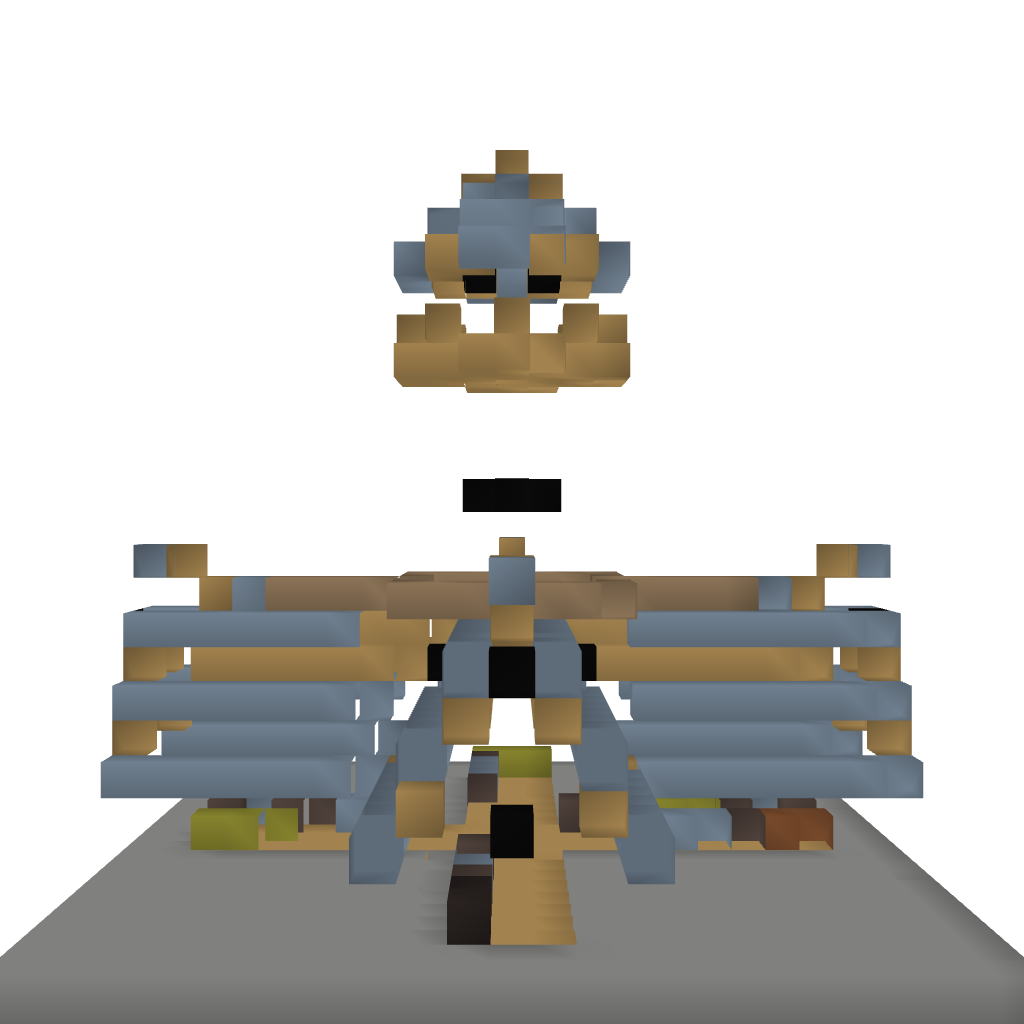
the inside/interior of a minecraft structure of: Viking Hall